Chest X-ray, PA view. Patient: 35 years old, sex F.
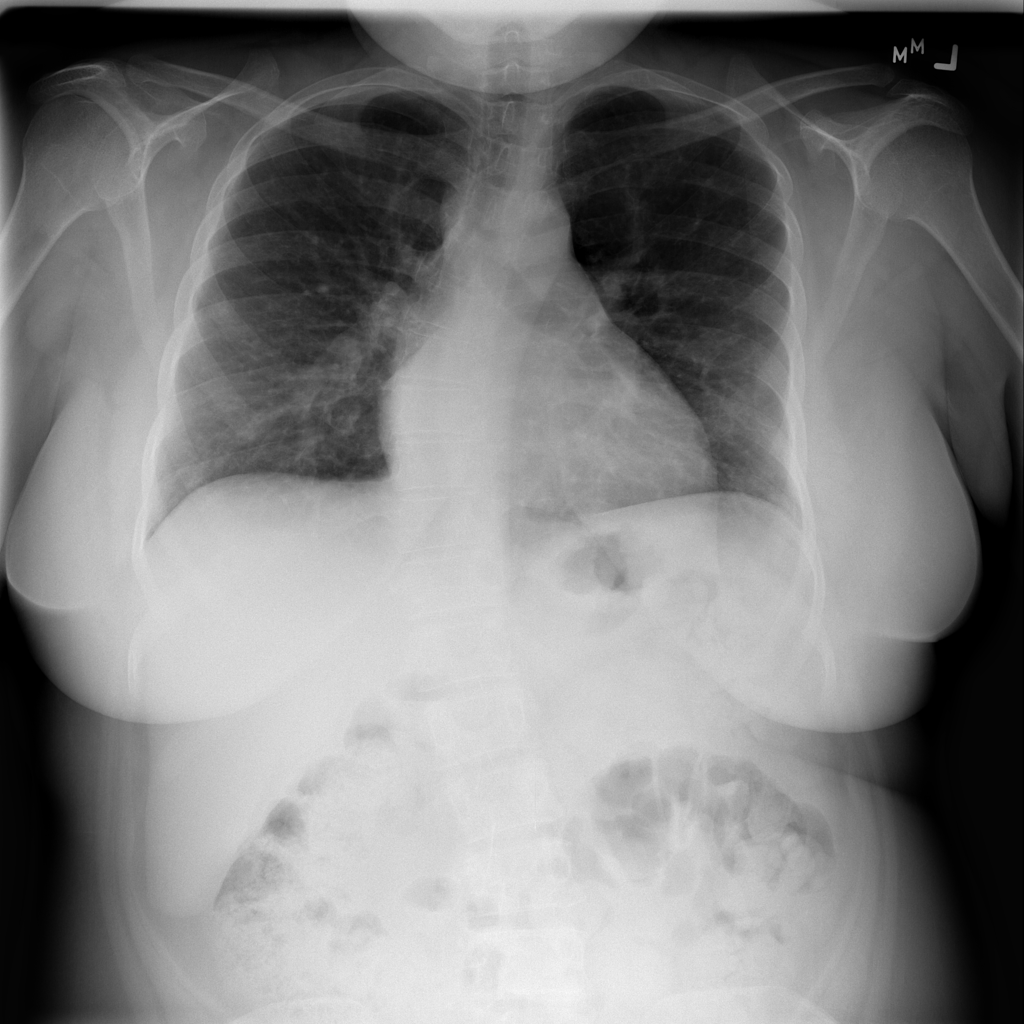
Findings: No Finding